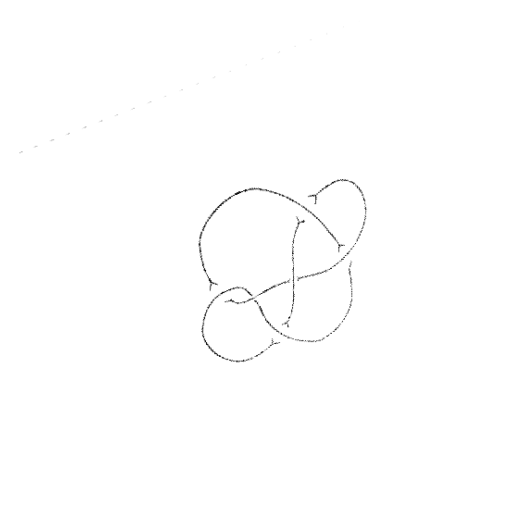
Crossing number: 6